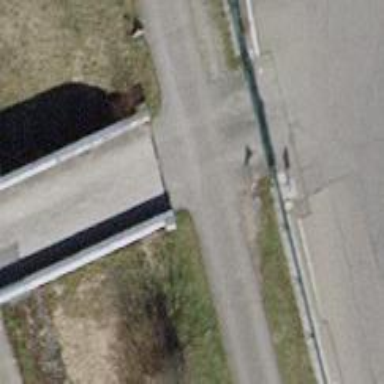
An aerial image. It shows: Concrete service road on bridge designed for agricultural vehicles.